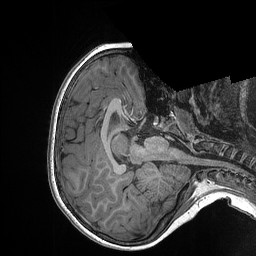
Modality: T1w
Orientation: axial
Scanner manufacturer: siemens
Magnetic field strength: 3 T
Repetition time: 2.3 s
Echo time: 0.00298 s